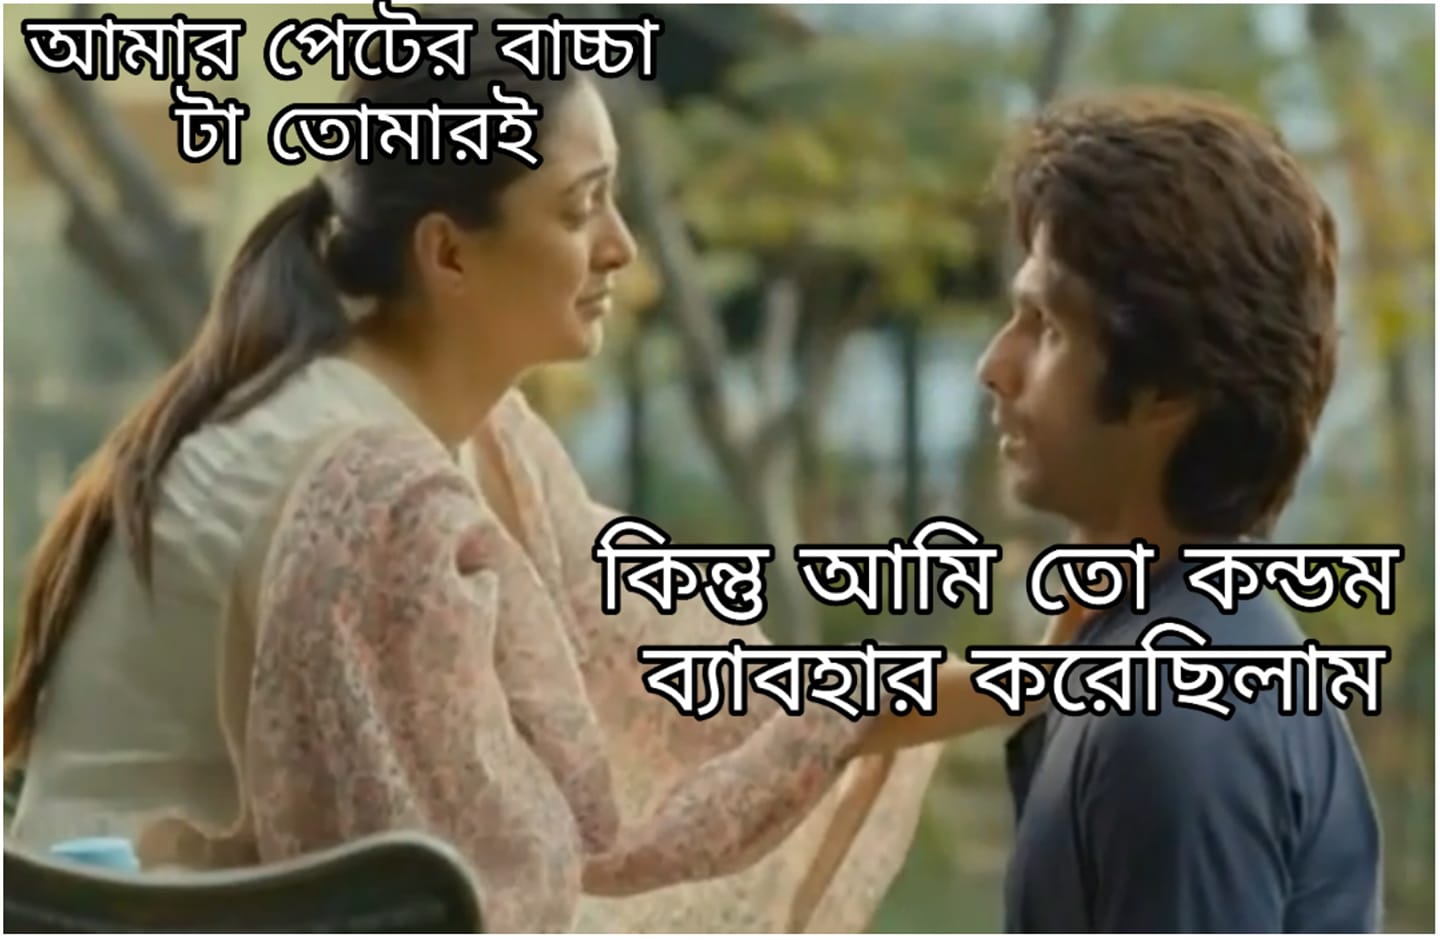
Caption: আমার পেটের বাচ্চা টা তোমারই    কিন্তু আমি তো কনডম ব্যাবহার করেছিলাম
Label: hate